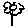
Label: flower